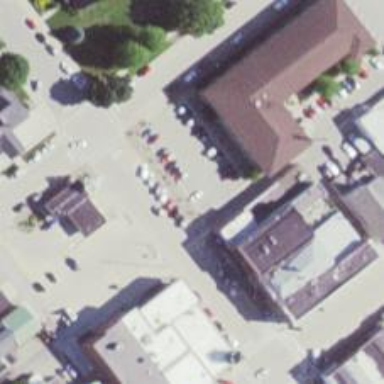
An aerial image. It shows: Town.